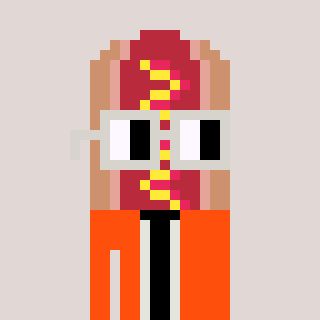
a pixel art character with square light gray glasses, a hotdog-shaped head and a orange-colored body on a warm background